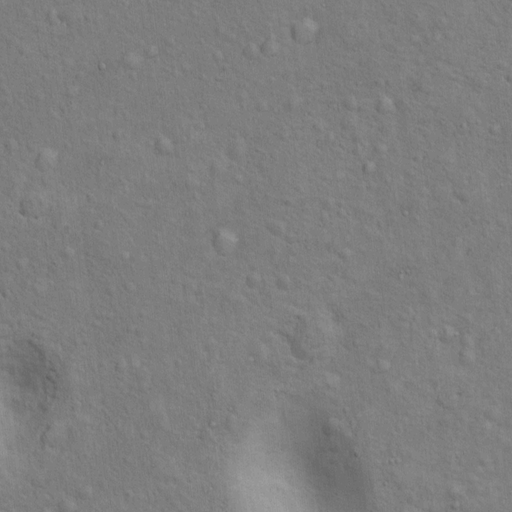
Objects detected: cone, cone